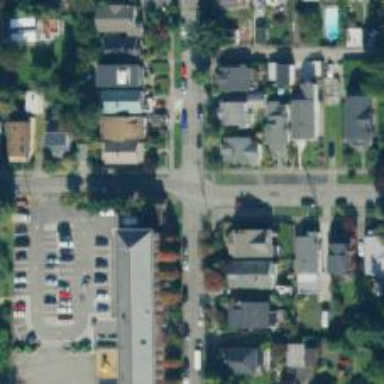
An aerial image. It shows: Residential road with separate sidewalk.